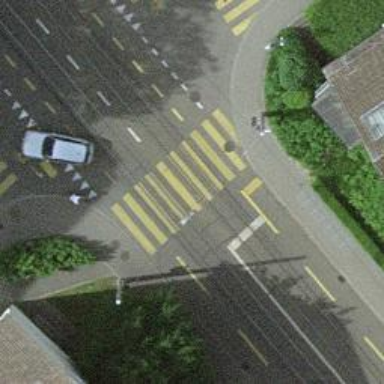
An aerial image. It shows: Tram crossing on the railway.